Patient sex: M
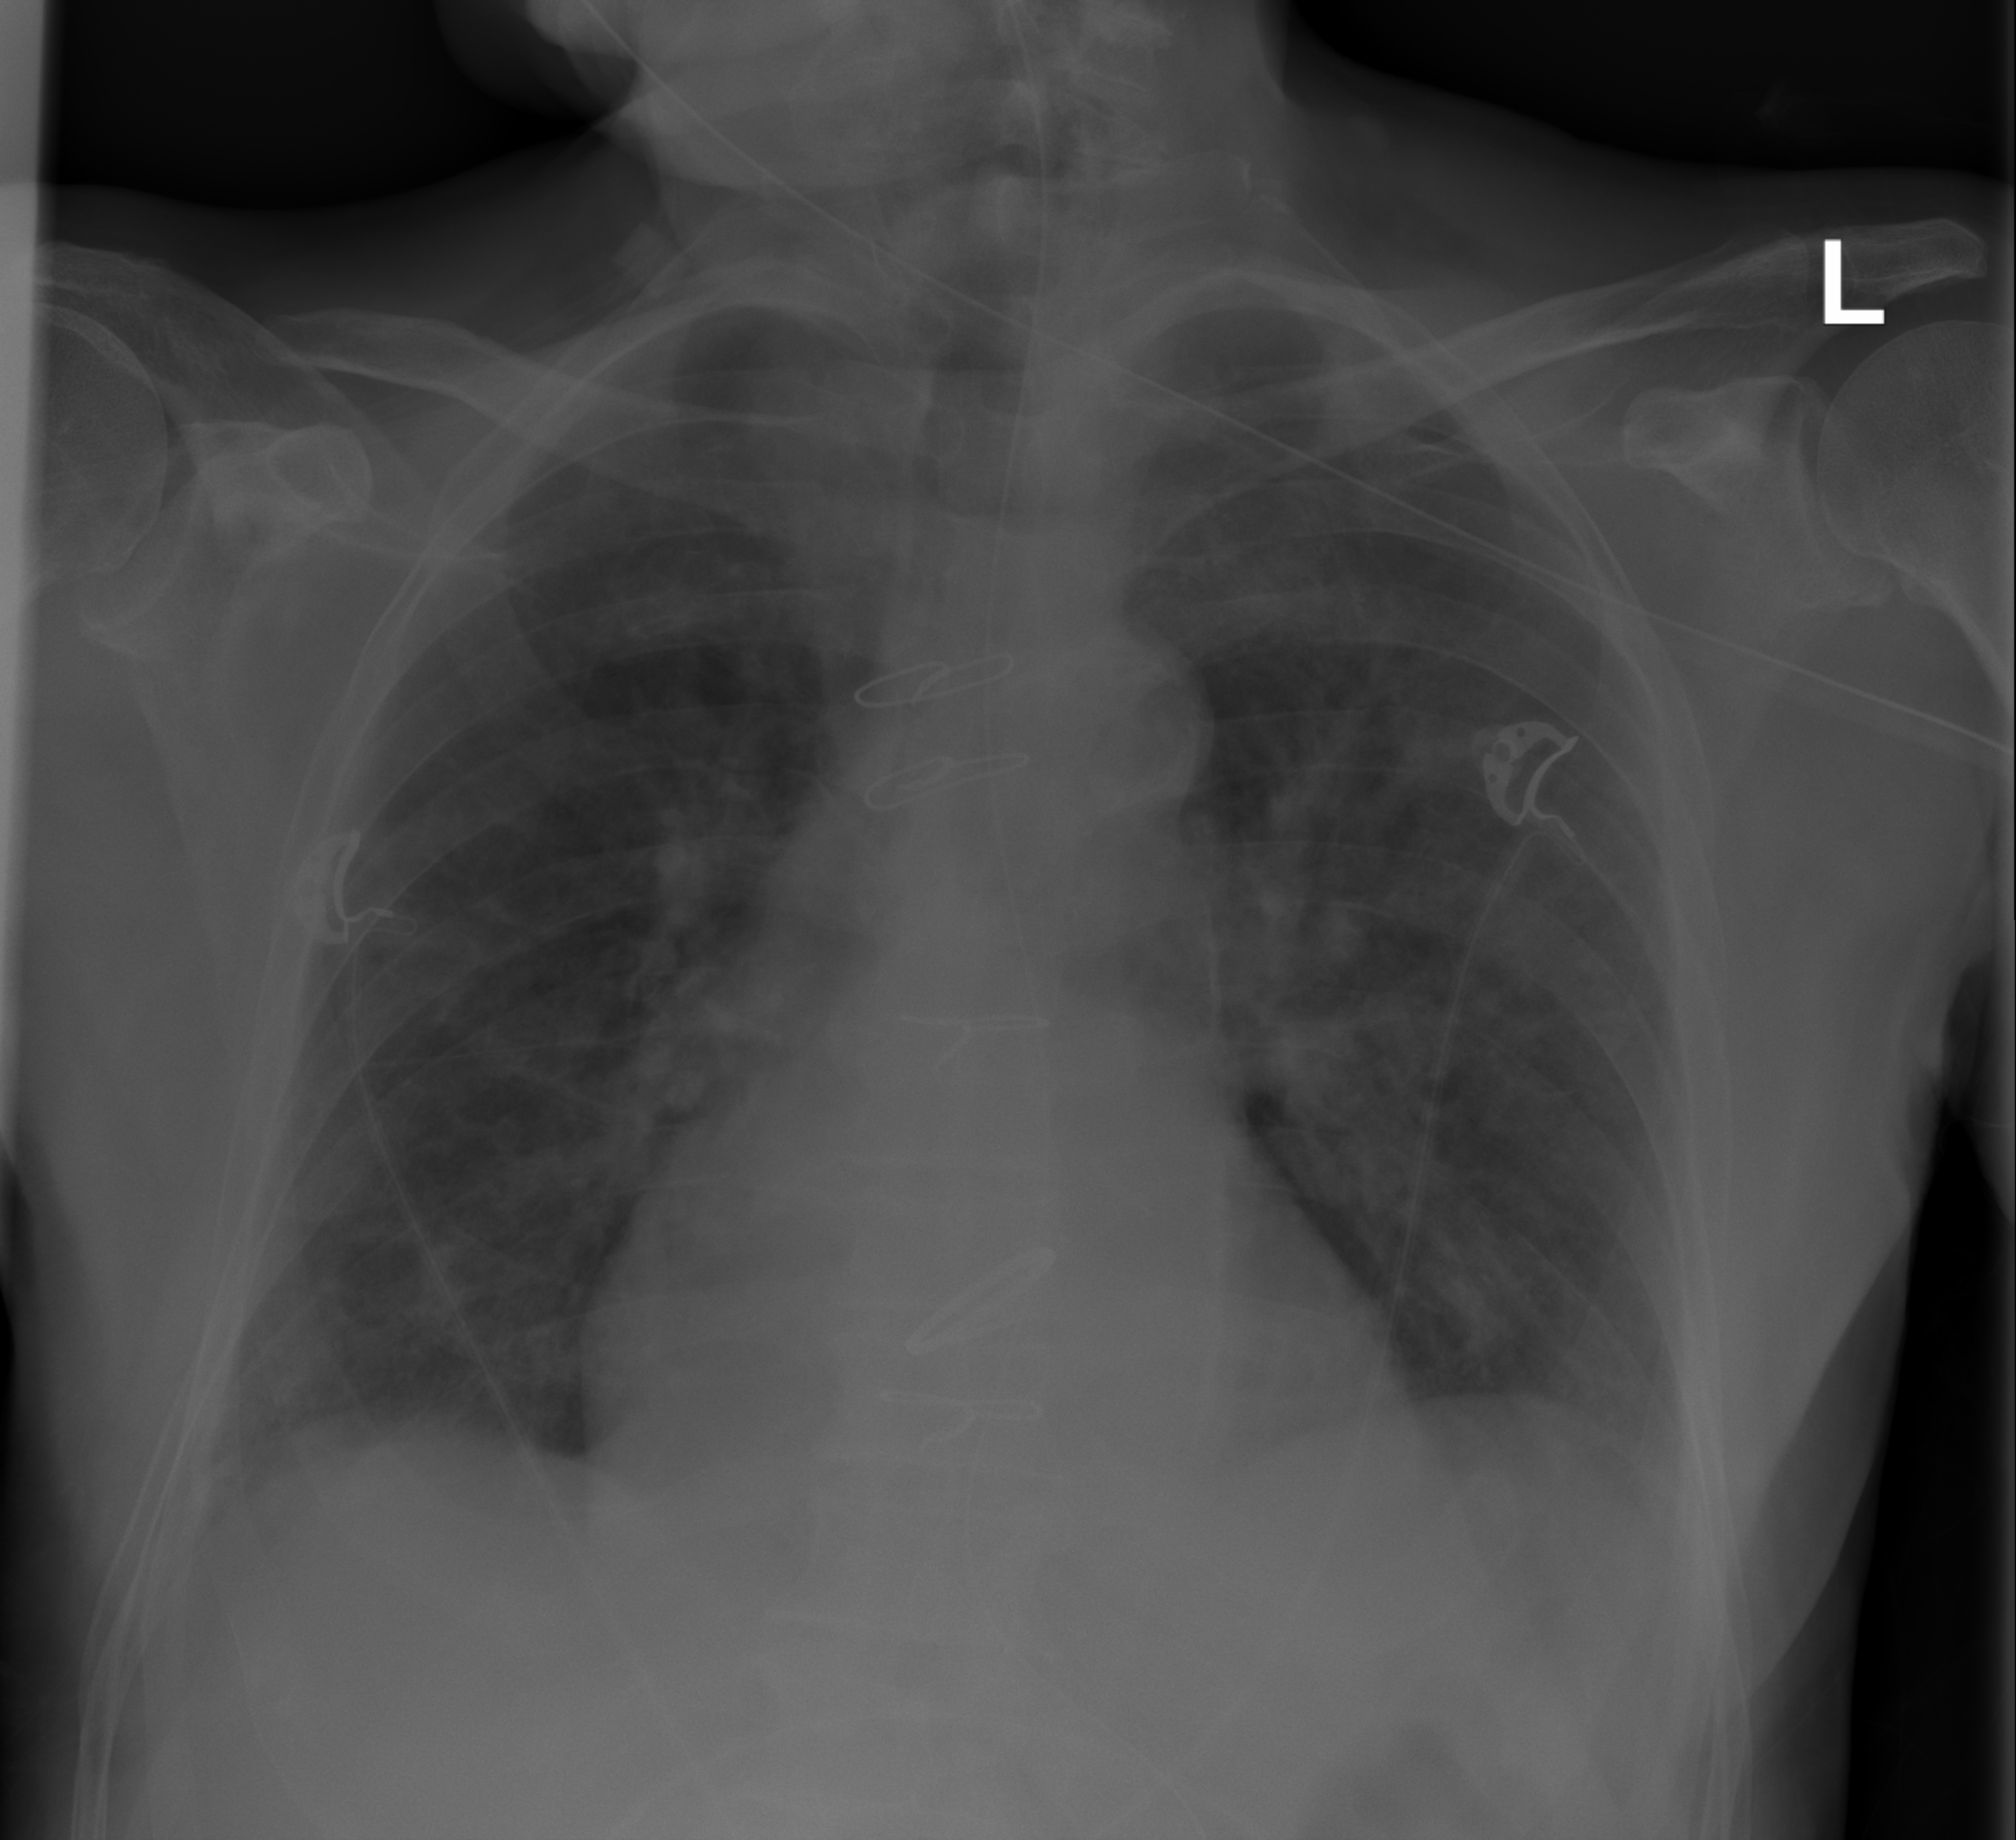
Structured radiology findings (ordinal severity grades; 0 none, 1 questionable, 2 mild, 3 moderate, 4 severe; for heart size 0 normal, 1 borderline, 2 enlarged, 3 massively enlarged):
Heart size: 0
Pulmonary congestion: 2
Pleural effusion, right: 0
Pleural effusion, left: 0
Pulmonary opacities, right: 2
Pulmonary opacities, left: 2
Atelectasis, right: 0
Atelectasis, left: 0